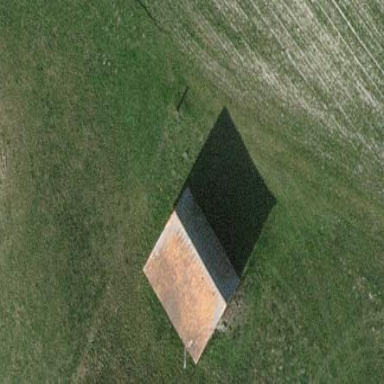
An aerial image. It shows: Shed.